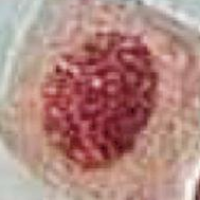
Label: prophase